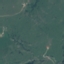
Label: Pasture